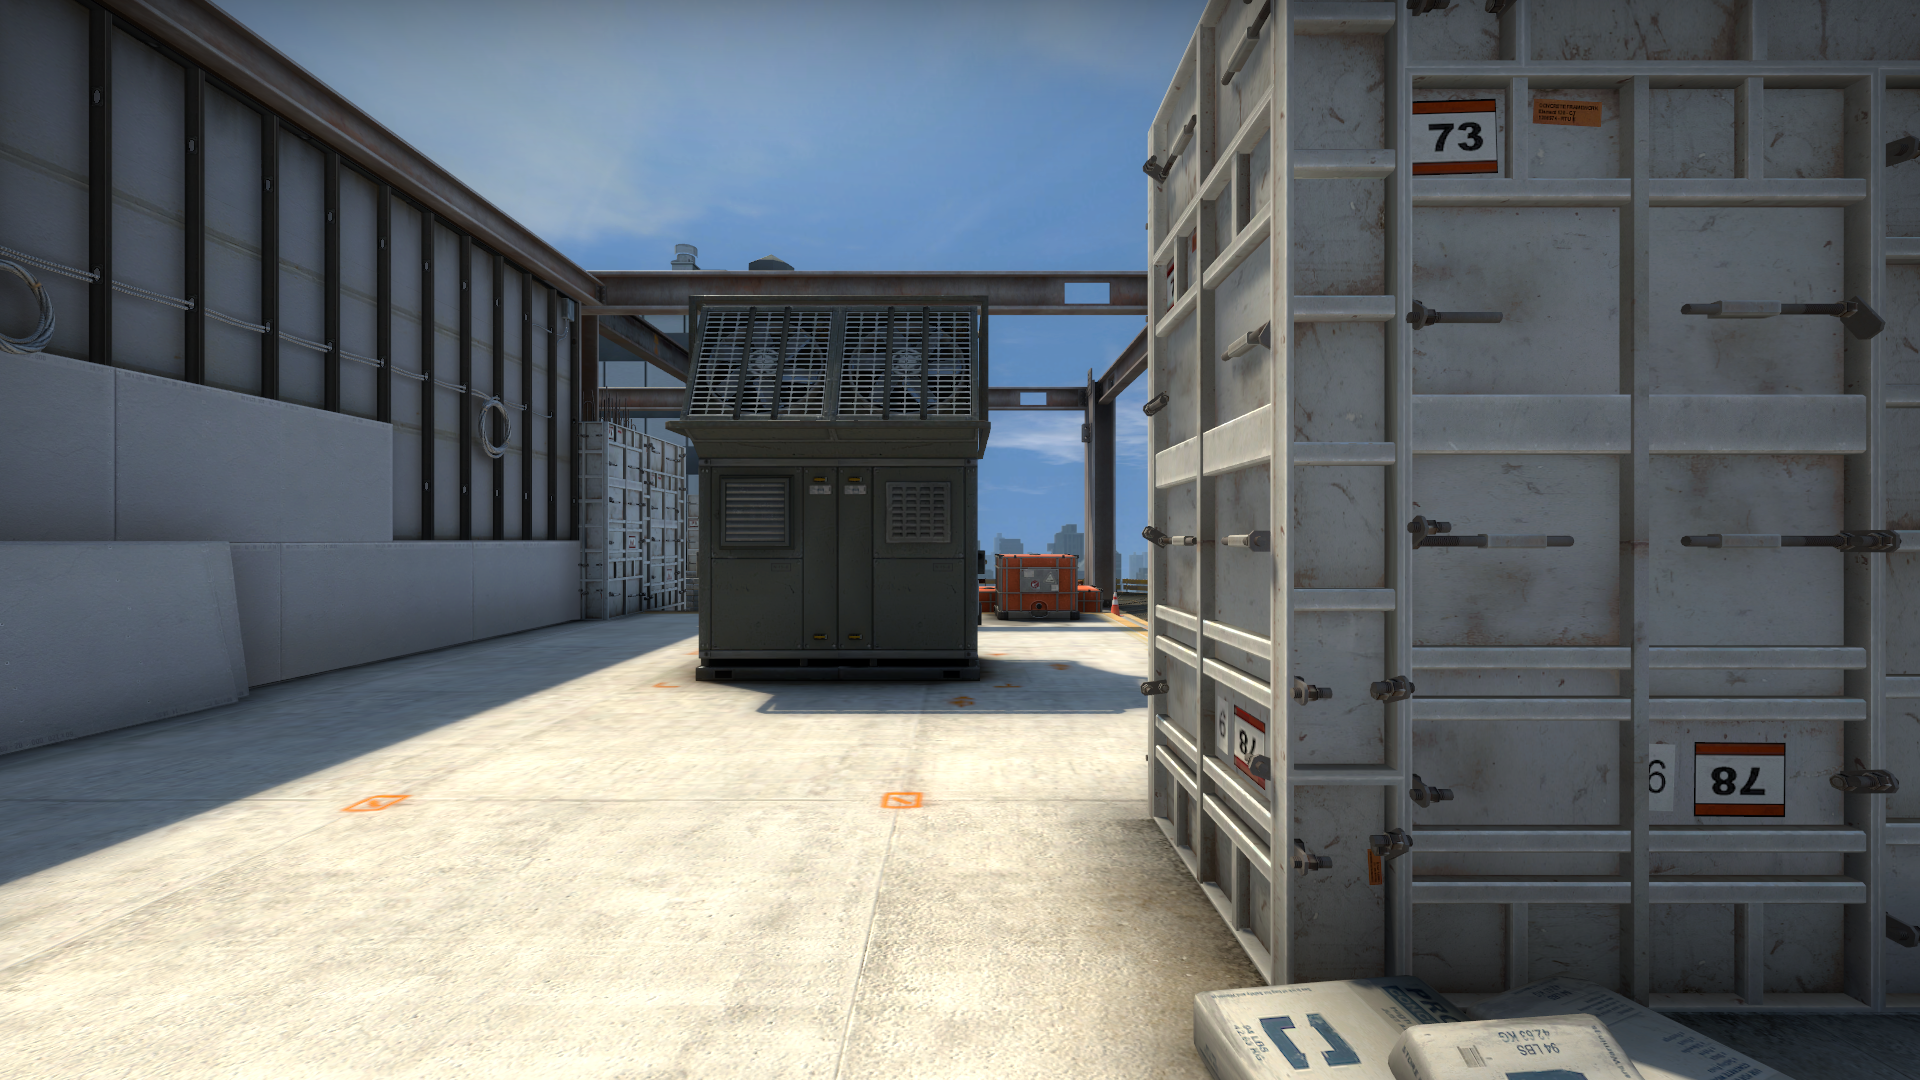
Map: de_vertigo